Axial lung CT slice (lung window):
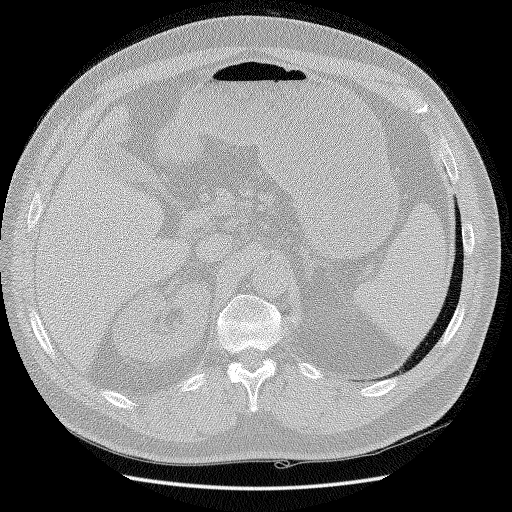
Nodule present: no